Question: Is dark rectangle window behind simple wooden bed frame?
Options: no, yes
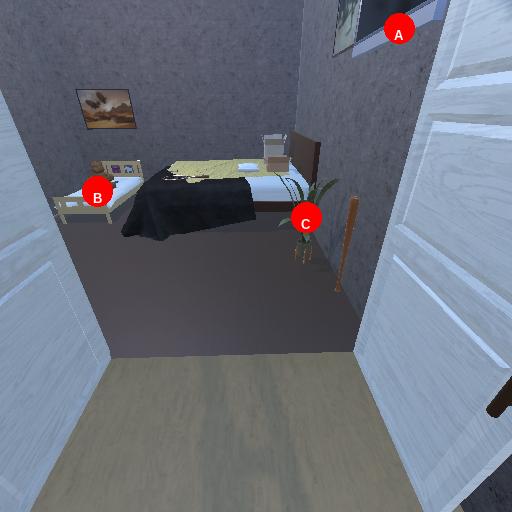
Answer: no